Question: I have a PopupWindow that I'd like to call from a menu item in the action bar. PopupWindow class is,
'''
public class speciesPopupWindow {
Context ctx;
Button btnDismiss, ...;
public speciesPopupWindow(Context ctx){
this.ctx = ctx;
}
public void init(View v){
LayoutInflater inflater = (LayoutInflater) ctx.getSystemService...
View popUpView = inflater.inflate(R.layout.popup_layout,...
final PopupWindow popup = new PopupWindow(popUpView,...
popup.setContentView(popUpView);
popup.showAtLocation(v, Gravity.CENTER_HORIZONTAL, -10, 100);
...
btnSaveRecord = (Button) popUpView.findViewById(R.id.btnSaveRecordxml);
btnSaveRecord.setOnClickListener(new View.OnClickListener(){
public void onClick(View v){saveRecord(v);
}});
...
}
public void saveRecord(View v){
String szSpecies = edSpeciesLookup.getText().toString();
if(szSpecies.matches("")){
}else{
db.execSQL("INSERT INTO speciesLookupDb (species) VALUES ('"+szSpecies+"')");
clearForm(v);
}
}
//...more delete, update, first, previous, next, and last sql calls.
}
'''
MainActivity class is,
'''
public class MainActivity extends Activity{
public static Context appContext;
...
public speciesPopupWindow speciesPopupWindow;
@Override
public void onCreate(Bundle savedInstanceState) {
super.onCreate(savedInstanceState);
setContentView(R.layout.activity_main);
...
}
@Override
public boolean onCreateOptionsMenu(Menu menu) {
MenuInflater inflater = getMenuInflater();
inflater.inflate(R.menu.corax, menu);
return true;
}
@Override
public boolean onOptionsItemSelected(MenuItem item) {
switch(item.getItemId()) {
case R.id.menuitem_editSpeciesTable:
editSpeciesTable(null);
return true;
}
return false;
}
//2/13- Adjusted editSpeciesTable below per suggested answer.
public void editSpeciesTable(View v){
LayoutInflater inflater = (LayoutInflater) this.getSystemService(Context.LAYOUT_INFLATER_SERVICE);
PopupWindow speciesPopupWindow = new PopupWindow(inflater.inflate(R.layout.popup_layout, null, false),500,500,true);
speciesPopupWindow.showAtLocation(this.findViewById(R.id.fragment_placeholder), Gravity.CENTER, 0, 0);
//shows popup_layout.xml layout fine...but how to call speciesPopupWindow.init() for sql logic?
}
}
'''
Screenshot of speciesPopupWindow:

The current problem is related to implementing the SQL and other methods in speciesPopupWindow...how to call these from the case-switch statement in onOptionsItemSelected in MainActivity?
Thanks in advance.
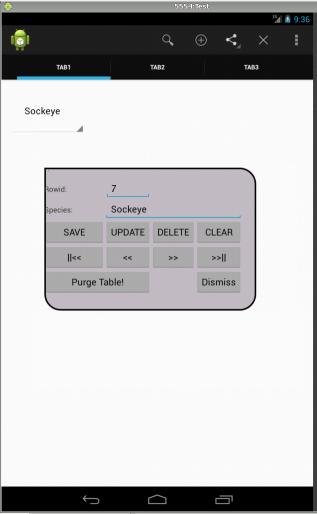
Answer: Changing editSpeciesTable in MainActivity to...
'''
public void editSpeciesTable(){
new speciesPopupWindow(MainActivity.this).init();
}
'''
results in speciesPopupWindow.class working properly. Thanks.